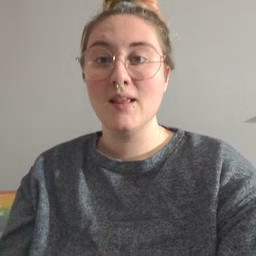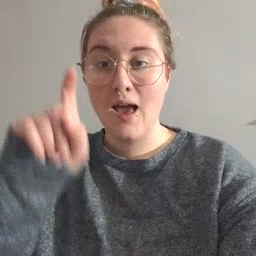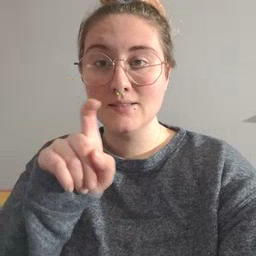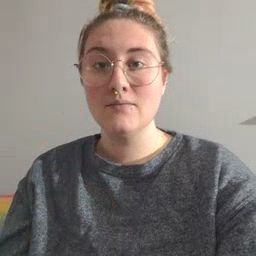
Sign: closet